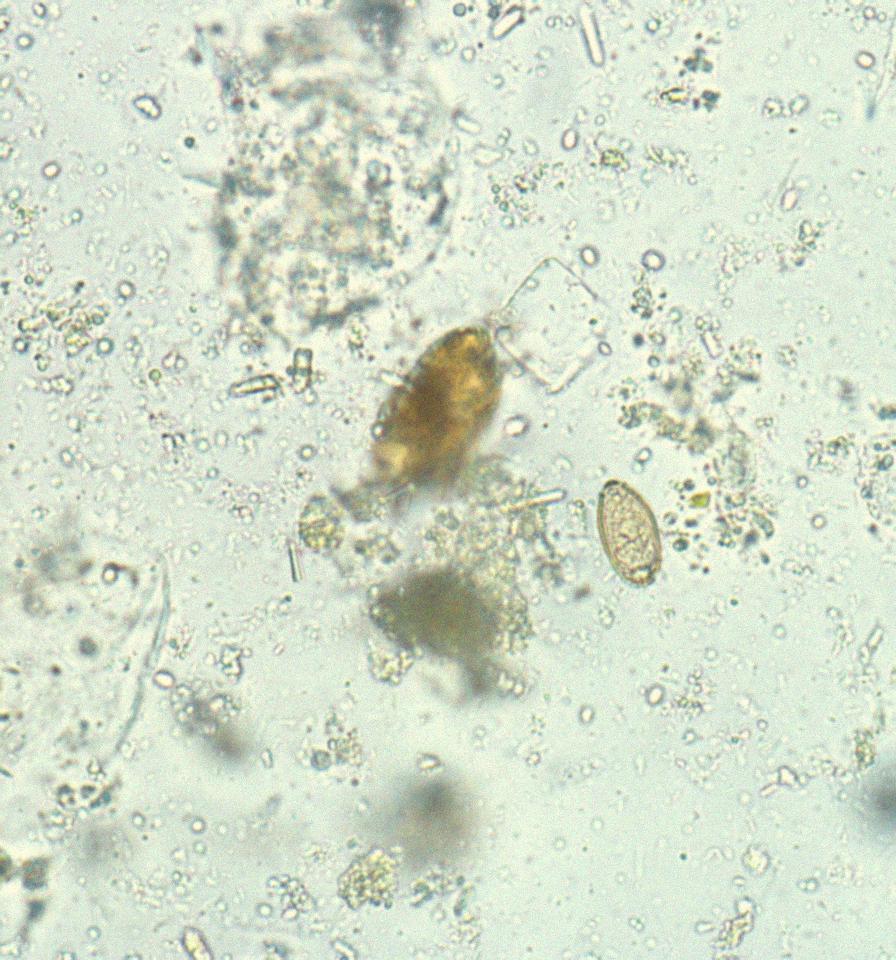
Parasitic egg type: Opisthorchis viverrine